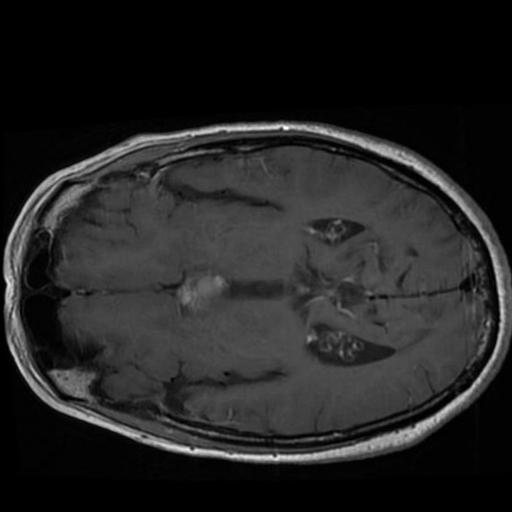
Label: brain_tumor